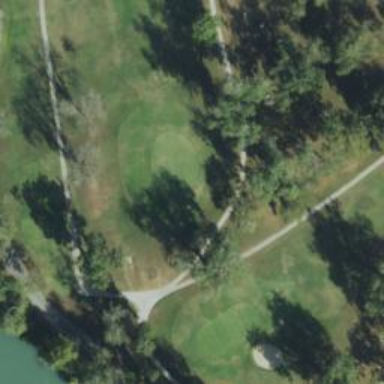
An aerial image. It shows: Golf hole.